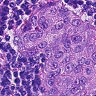
Metastatic tissue present: yes